Current action and preconditions to check: path_clear

Your task: For each precondition in the list above, predict whether it will hold at this action.

Consider the current scene as observed from the mobile robot's camera, and analyze the predicted future states of all dynamic agents (e.g., people, animals, vehicles, or any moving entities) within the NEXT SECOND.

IMPORTANT: Only answer "very likely" if you are absolutely certain—based on strong, clear evidence—that a dynamic agent will violate the precondition in the predicted future state. Do NOT answer "very likely" for unlikely, ambiguous, or low-probability risks.

Ask yourself for each precondition: Is there a high probability, with clear and convincing evidence, that the predicted future states of any dynamic agent will interfere with the predicted future state of the currently executing action within the NEXT SECOND, causing that precondition to fail?

Assess the risk level based on these predictions. Use "likely" or "very likely" if motions create a clear risk of interference.

Use "neutral" or "improbable" if agents are nearby but their predicted paths are clearly diverging or non-conflicting.

Failure Risk Categories: "very improbable", "improbable", "neutral", "likely", "very likely"

Answer Format: Output ONLY the probability_of_failure value from these categories: "very improbable", "improbable", "neutral", "likely", "very likely"

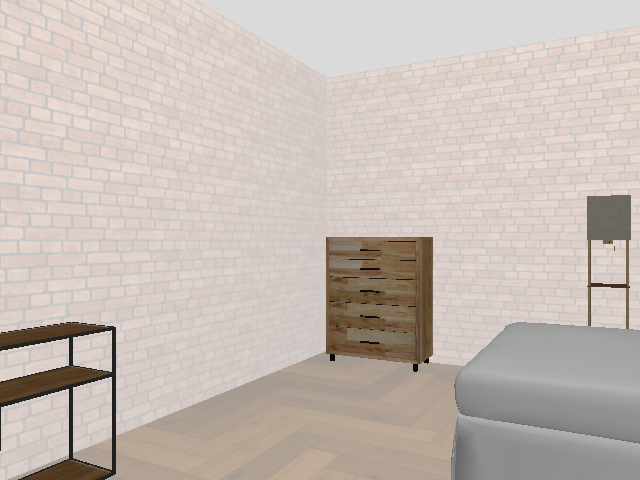

Answer: very improbable